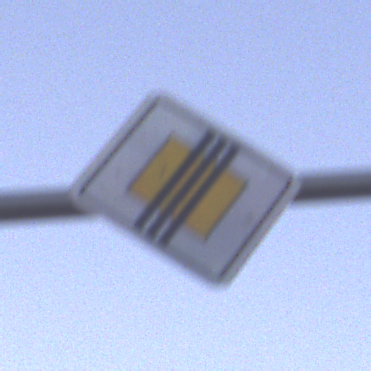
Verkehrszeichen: EndeVorfahrtsstrasse
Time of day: Dusk
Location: Outdoor (Nature)
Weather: Clear
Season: NotSpecified
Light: Natural